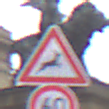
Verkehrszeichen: WildwechselLinks
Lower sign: Geschwindigkeit60
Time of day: Midday
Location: Outdoor (Urban)
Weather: Overcast
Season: NotSpecified
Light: Natural